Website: apple-inc
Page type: customer-info-address
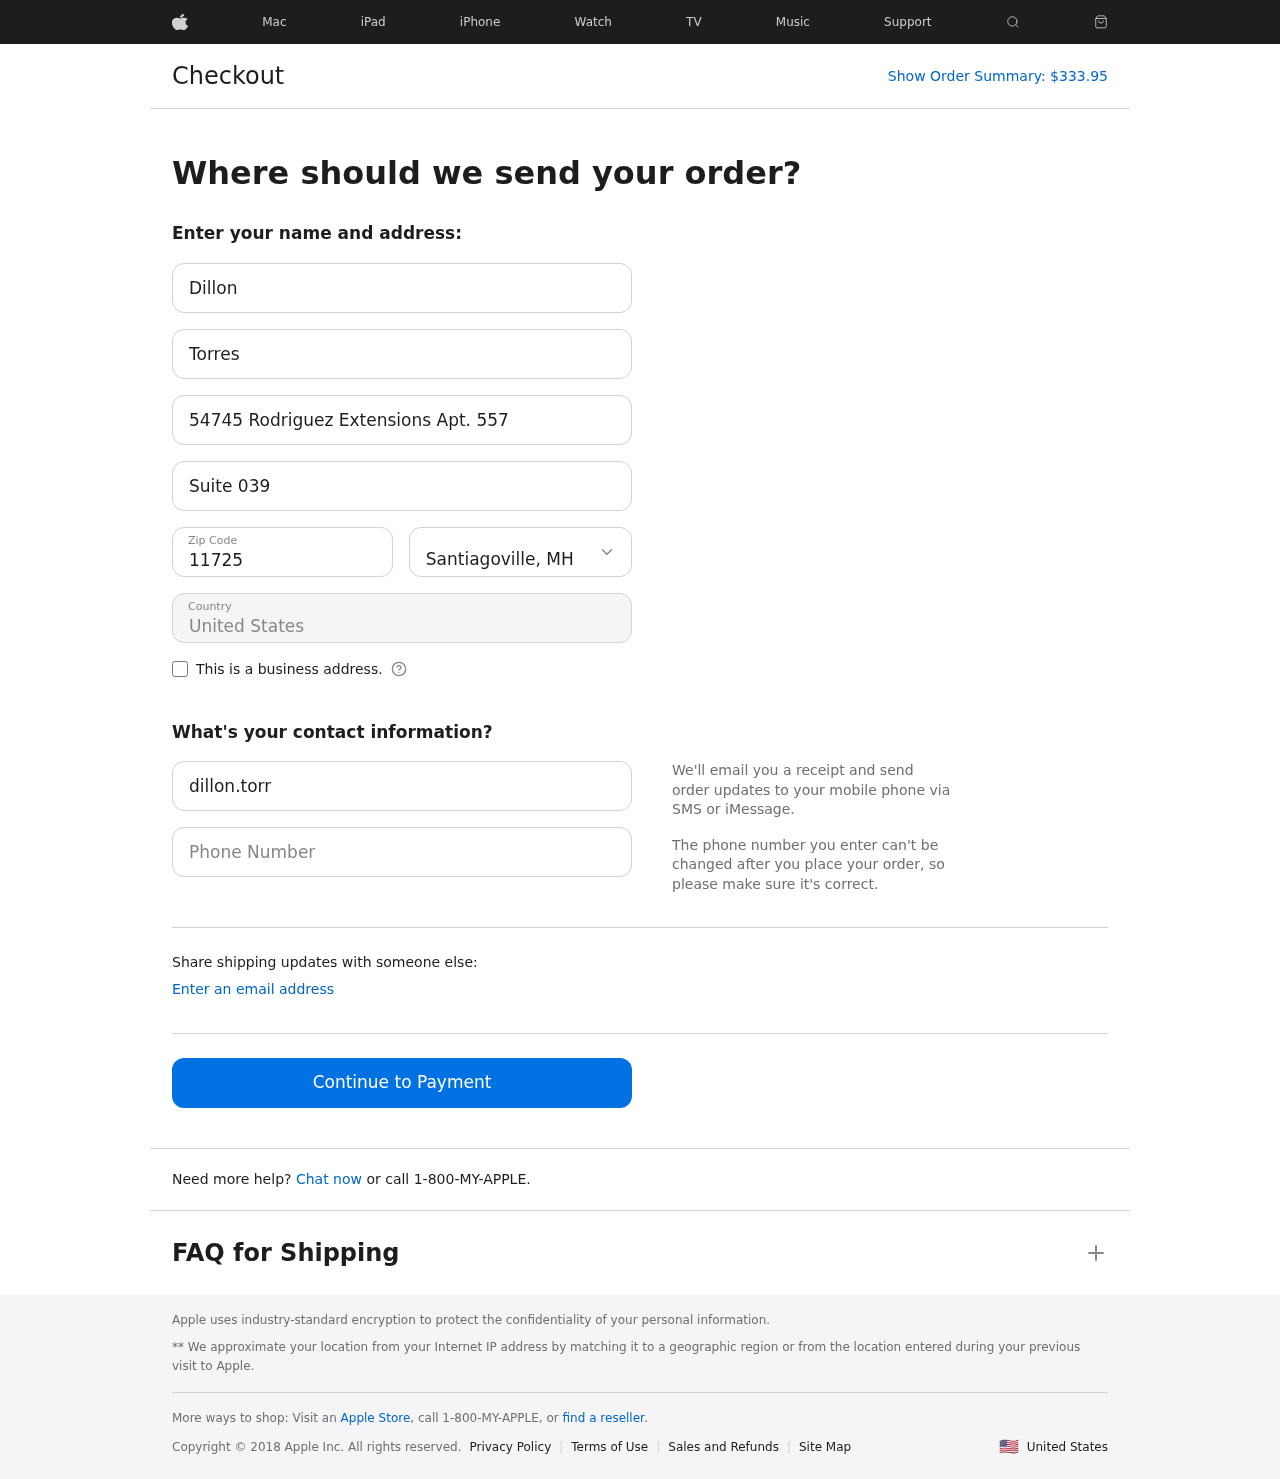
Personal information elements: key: PII_CITY_STATE
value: Santiagoville, MH
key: PII_COUNTRY
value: United States
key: PII_EMAIL
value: dillon.torres@hotmail.com
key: PII_FIRSTNAME
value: Dillon
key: PII_LASTNAME
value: Torres
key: PII_PHONE
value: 8977805160
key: PII_POSTCODE
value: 11725
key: PII_STREET
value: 54745 Rodriguez Extensions Apt. 557
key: PII_STREET2
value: Suite 039
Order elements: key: ORDER_TOTAL
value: $333.95